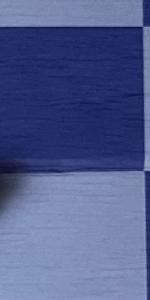
Label: Empty